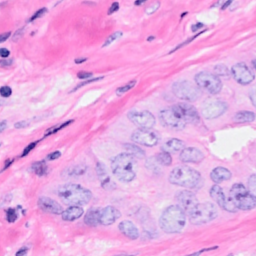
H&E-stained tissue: Breast